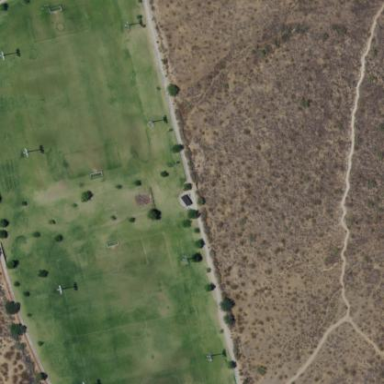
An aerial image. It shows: Grassy pitch for soccer and American football activities.